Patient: sex F, age 58
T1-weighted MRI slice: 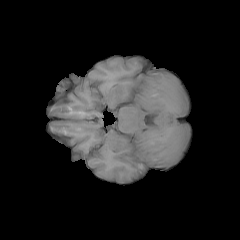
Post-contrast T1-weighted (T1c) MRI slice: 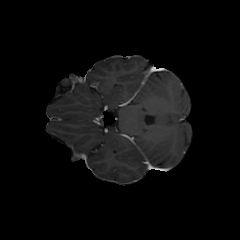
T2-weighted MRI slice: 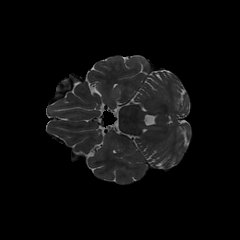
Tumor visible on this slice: no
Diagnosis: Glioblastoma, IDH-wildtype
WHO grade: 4